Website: crate-barrel
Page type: cart
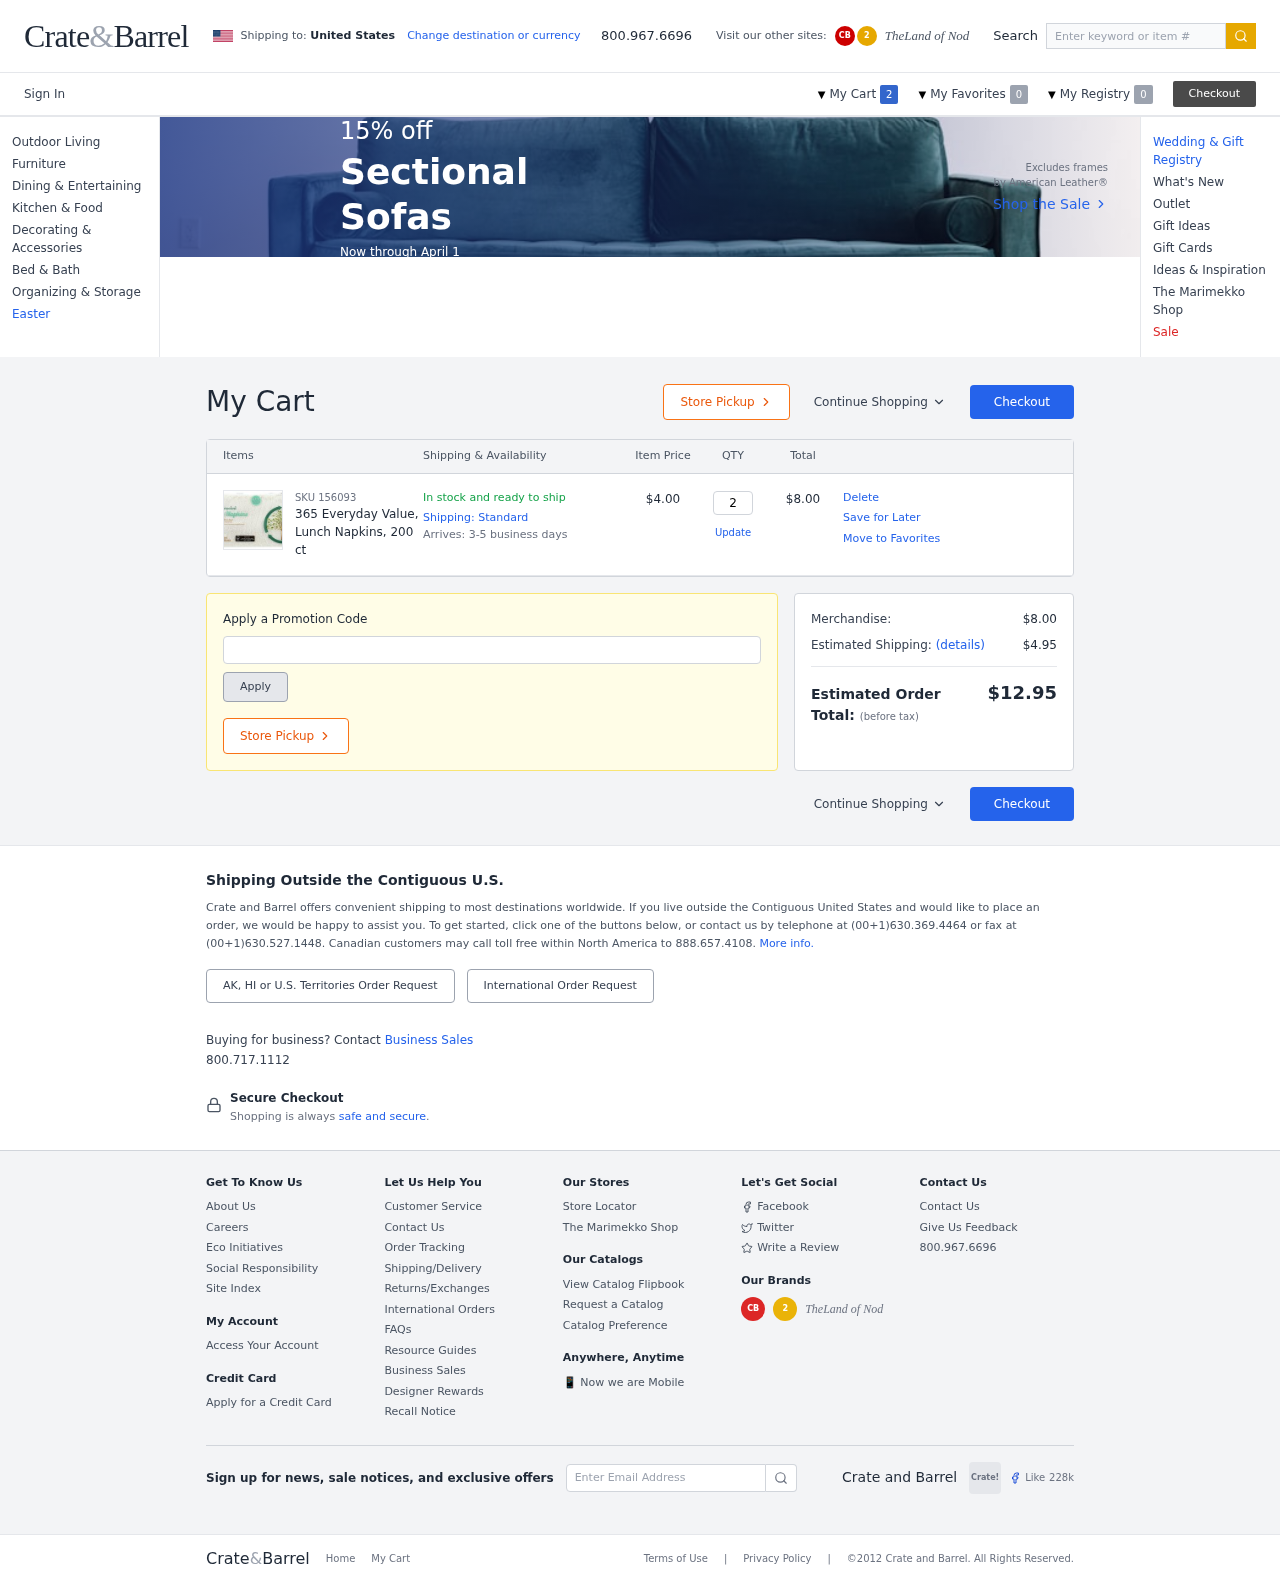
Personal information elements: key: PII_PROMO_CODE
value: SUMMER53
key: PII_COUNTRY
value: United States
Product elements: key: PRODUCT1_NAME
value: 365 Everyday Value, Lunch Napkins, 200 ct
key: PRODUCT1_PRICE
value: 4
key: PRODUCT1_QUANTITY
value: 2
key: PRODUCT1_SKU
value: SKU 156093
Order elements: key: ORDER_NUM_ITEMS
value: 2
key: ORDER_ITEM_TOTAL
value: $8.00
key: ORDER_SUBTOTAL
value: $8.00
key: ORDER_SHIPPING_COST
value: $4.95
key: ORDER_TOTAL
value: $12.95
Search elements: key: HEADER_SEARCH
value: Enter keyword or item #